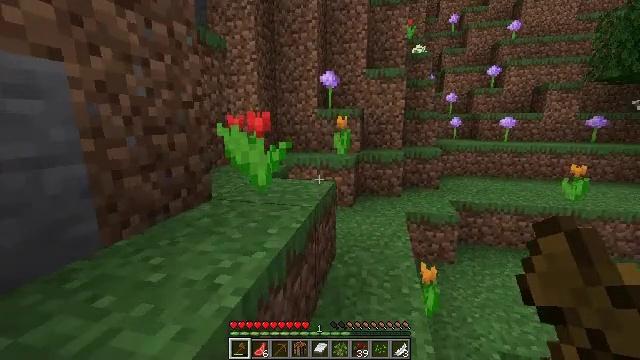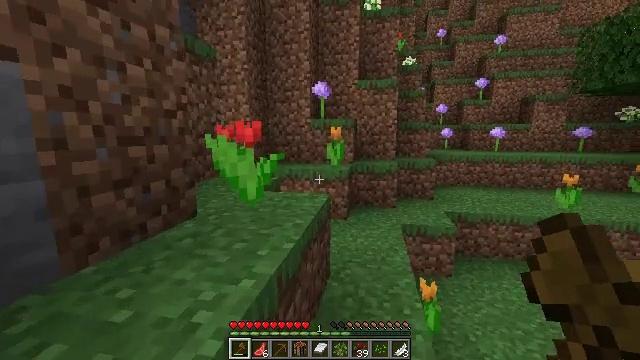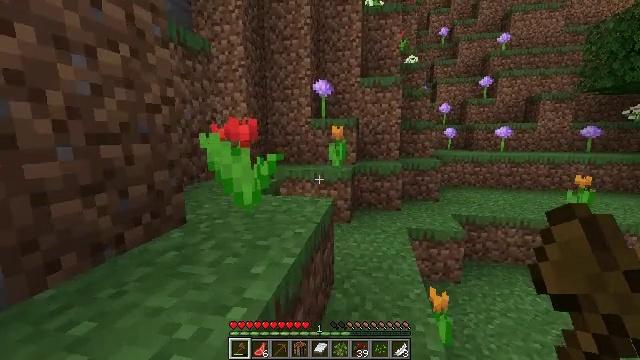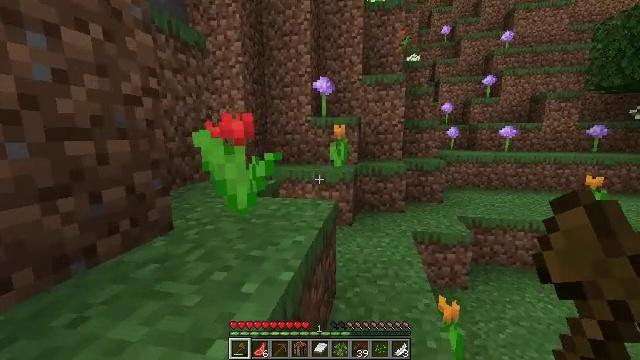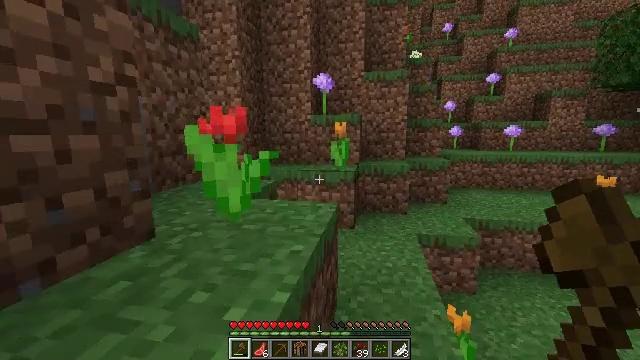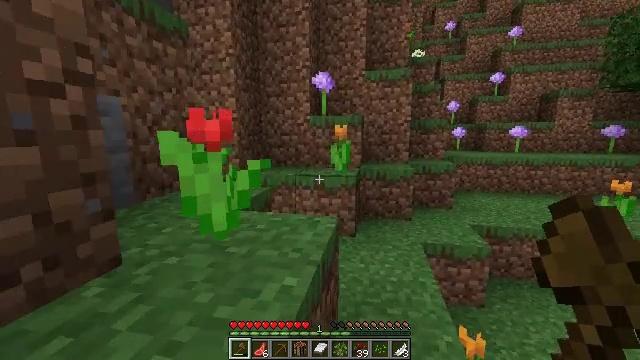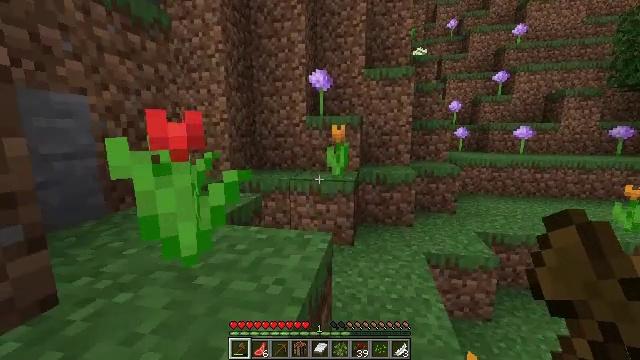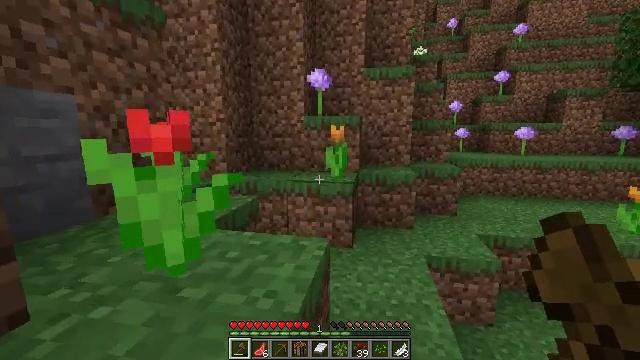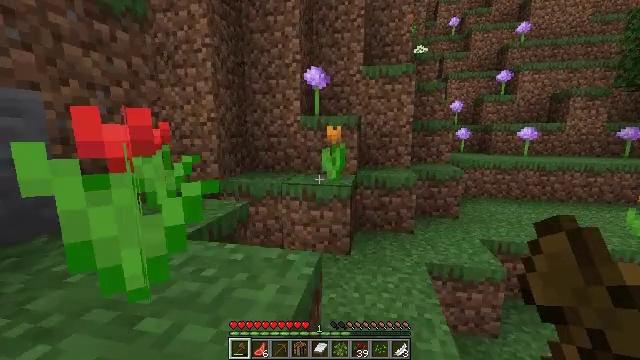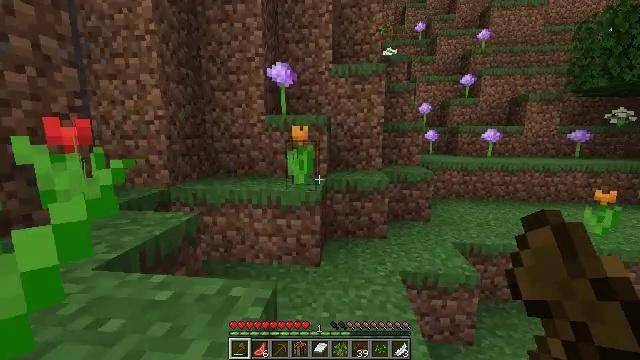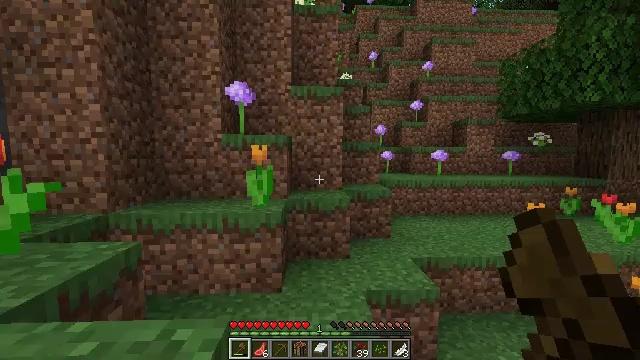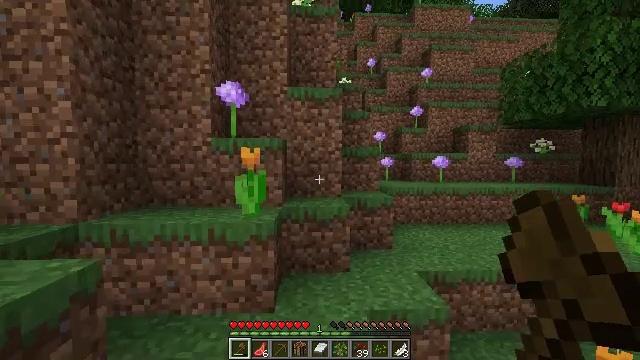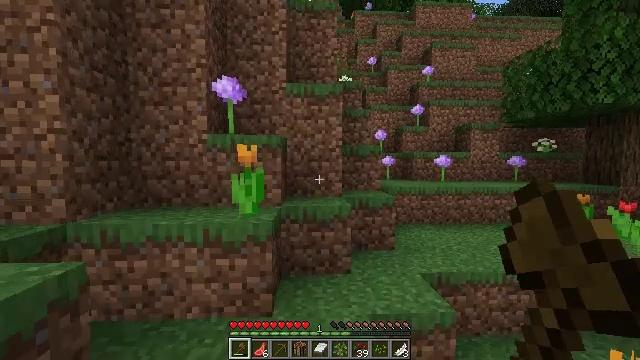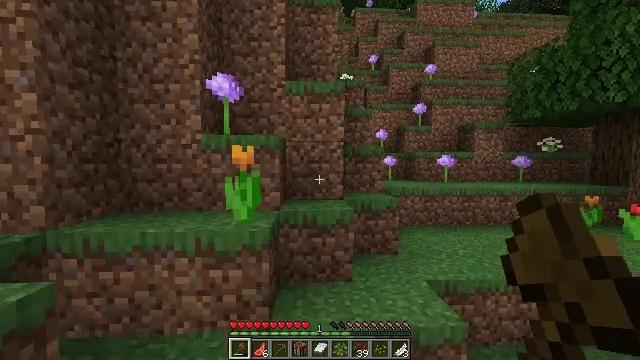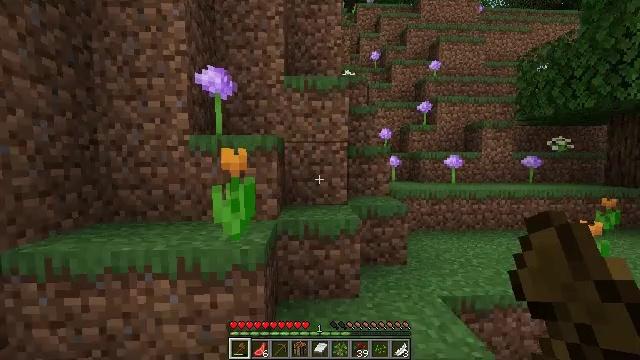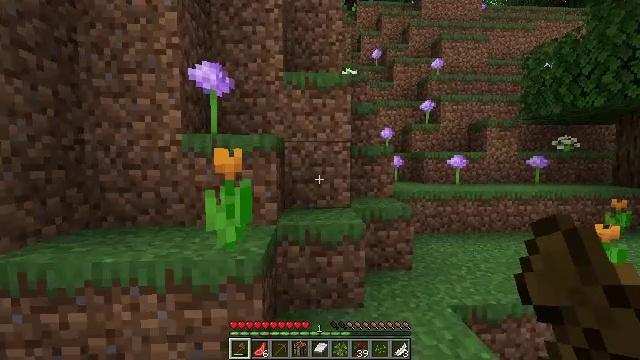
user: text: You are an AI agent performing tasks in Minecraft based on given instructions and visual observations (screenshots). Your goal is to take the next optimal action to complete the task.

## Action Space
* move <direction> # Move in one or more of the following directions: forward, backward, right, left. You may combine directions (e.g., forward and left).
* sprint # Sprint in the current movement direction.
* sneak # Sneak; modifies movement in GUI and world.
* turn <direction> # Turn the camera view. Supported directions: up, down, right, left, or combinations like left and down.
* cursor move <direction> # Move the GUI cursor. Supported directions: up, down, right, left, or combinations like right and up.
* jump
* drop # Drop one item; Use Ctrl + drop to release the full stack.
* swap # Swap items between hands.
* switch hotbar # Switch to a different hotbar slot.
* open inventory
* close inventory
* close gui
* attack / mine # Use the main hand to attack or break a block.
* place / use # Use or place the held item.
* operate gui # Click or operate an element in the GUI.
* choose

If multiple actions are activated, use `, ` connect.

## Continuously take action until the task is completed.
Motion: motion action
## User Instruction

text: Remove red sand to use for crafting or building.
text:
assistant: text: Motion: move forward, turn right and up
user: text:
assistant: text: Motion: move forward
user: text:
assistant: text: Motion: move forward
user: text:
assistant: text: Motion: move forward
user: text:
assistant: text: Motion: move forward
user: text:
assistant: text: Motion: move forward
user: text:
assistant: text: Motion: move forward
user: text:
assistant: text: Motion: move forward
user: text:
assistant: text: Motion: move forward, turn right
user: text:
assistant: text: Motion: move forward, turn right and up
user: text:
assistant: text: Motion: move forward, turn up
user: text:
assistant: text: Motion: move forward
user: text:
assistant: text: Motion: move forward
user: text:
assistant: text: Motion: move forward
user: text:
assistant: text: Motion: move forward
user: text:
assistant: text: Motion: move forward
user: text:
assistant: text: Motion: move forward
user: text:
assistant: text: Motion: move forward and move right
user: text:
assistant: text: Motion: move forward and move right, turn left and up
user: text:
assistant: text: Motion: move forward and move right, turn left and up
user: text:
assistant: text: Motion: move forward and move right, turn up
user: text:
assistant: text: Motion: move forward and move right, turn left and up
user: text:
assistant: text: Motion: move forward and move right
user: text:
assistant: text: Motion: move forward and move right
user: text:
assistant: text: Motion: move forward and move right, turn up
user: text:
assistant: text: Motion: move forward, turn up
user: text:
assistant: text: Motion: move forward
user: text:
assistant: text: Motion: move forward
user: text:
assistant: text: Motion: move forward
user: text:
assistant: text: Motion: move forward